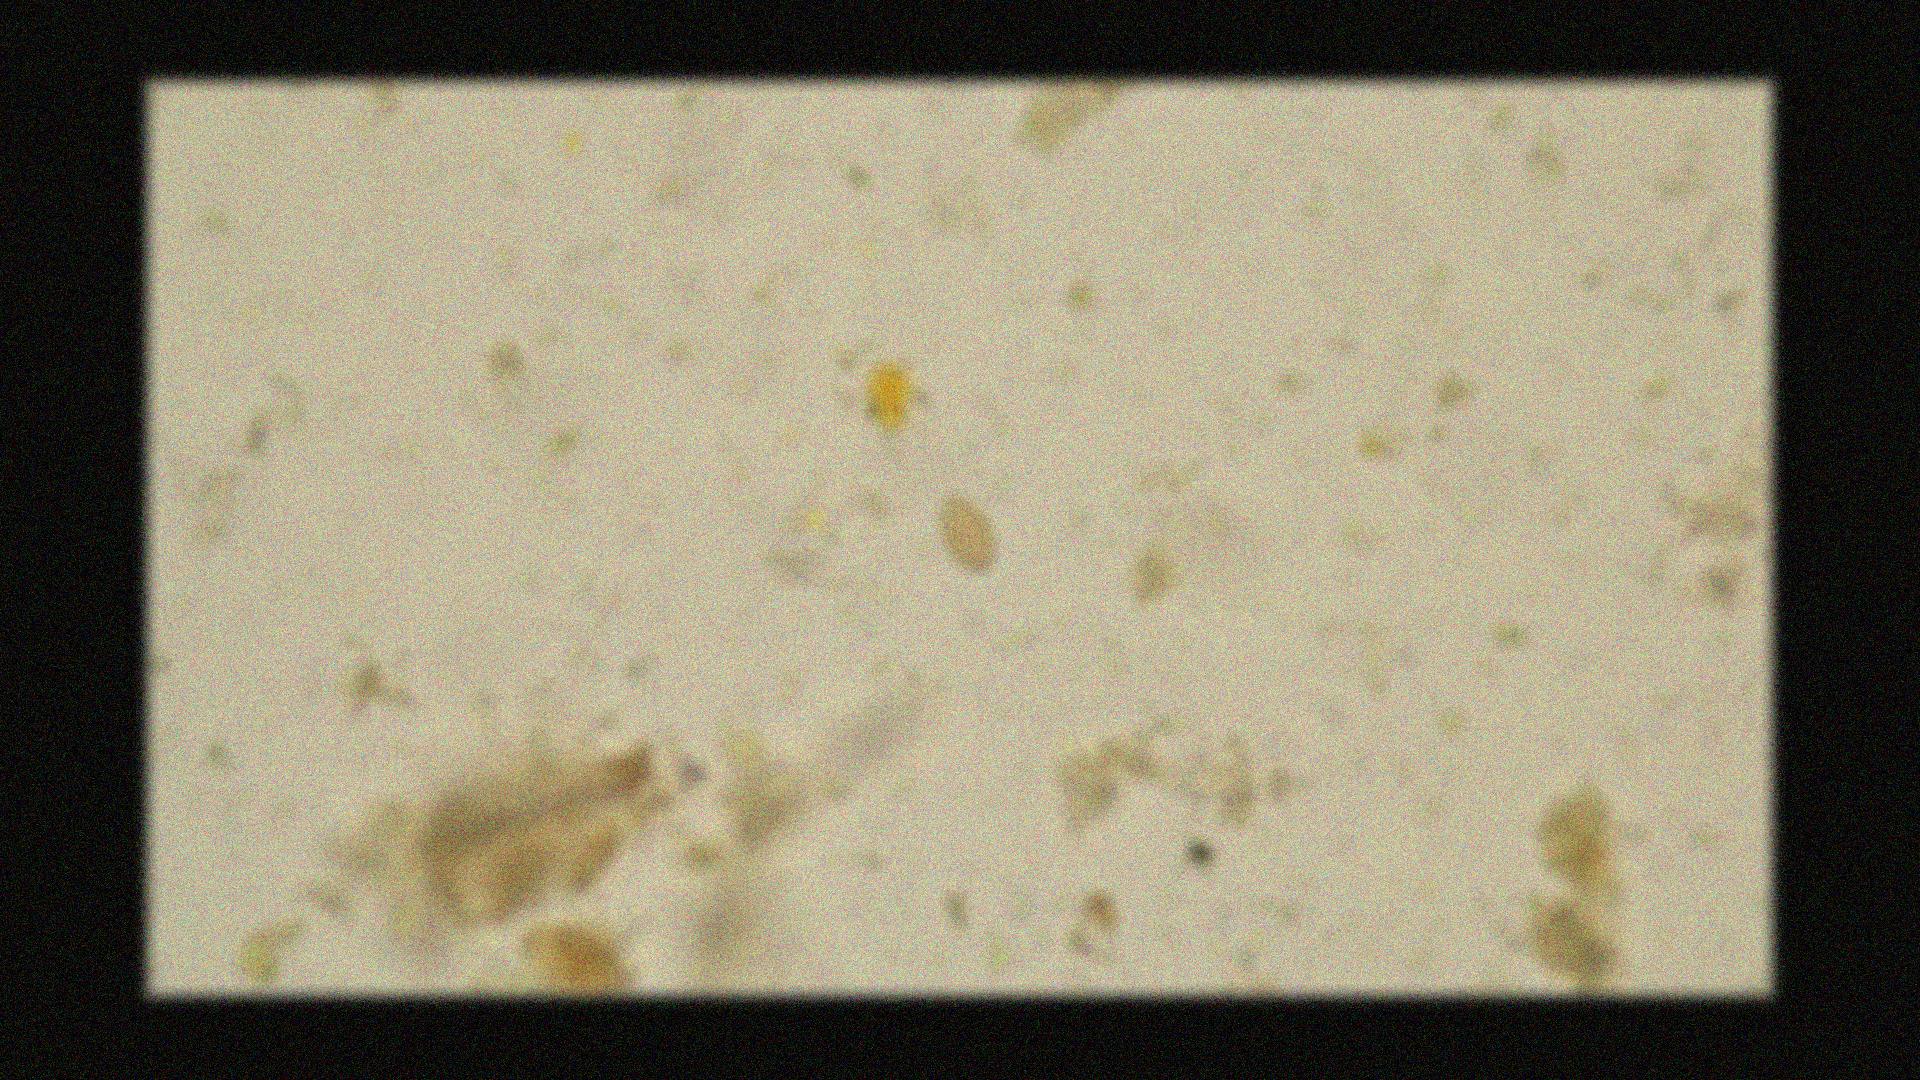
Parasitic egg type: Opisthorchis viverrine